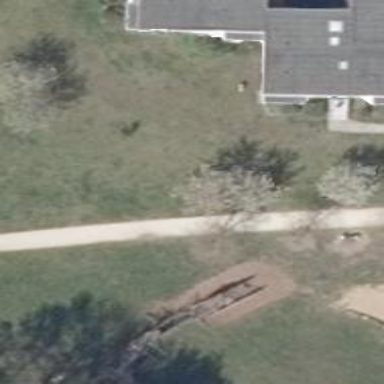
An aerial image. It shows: Deciduous broadleaved tree in park.